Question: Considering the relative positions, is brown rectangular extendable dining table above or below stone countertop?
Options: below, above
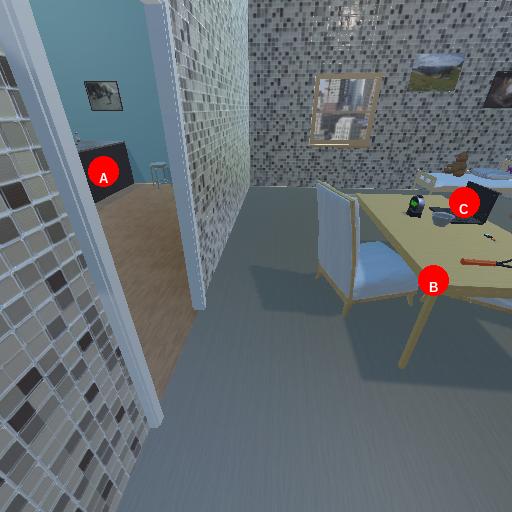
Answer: below